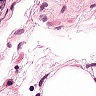
Metastatic tissue present: no